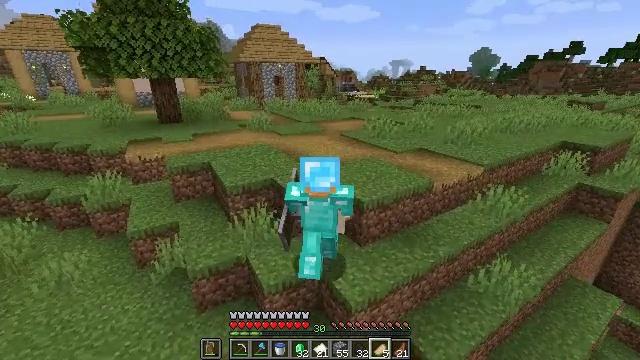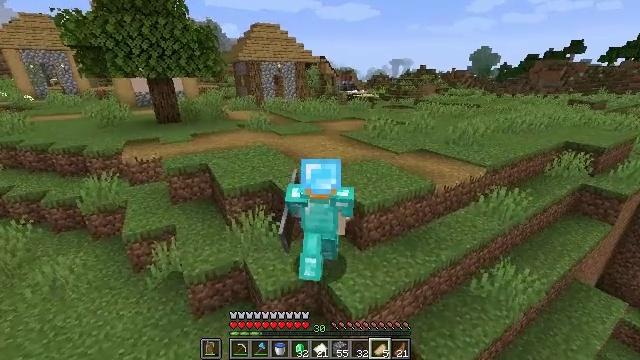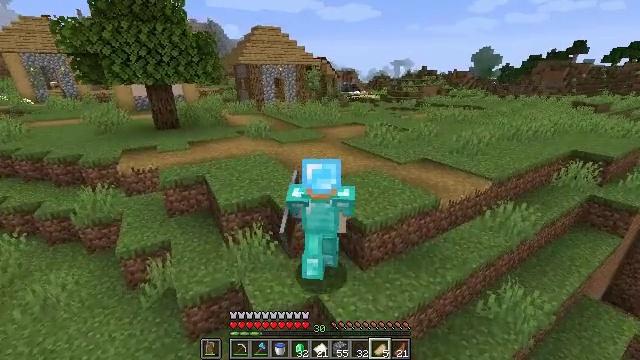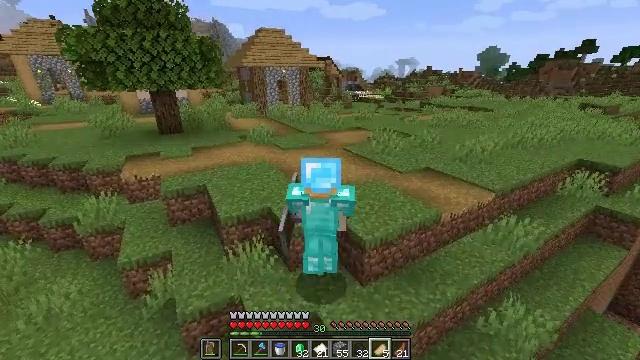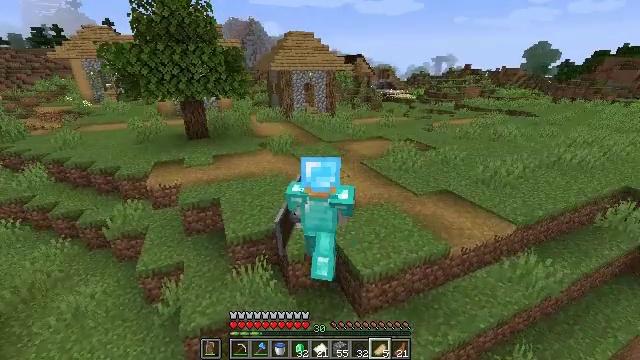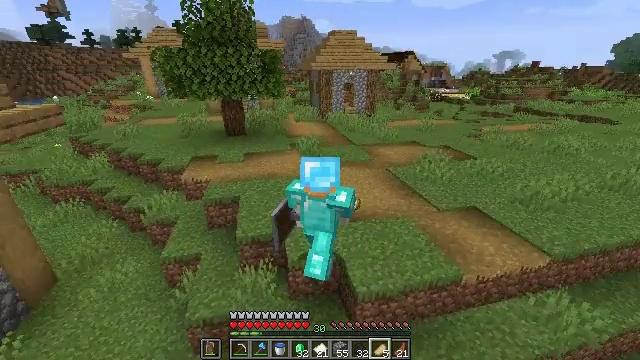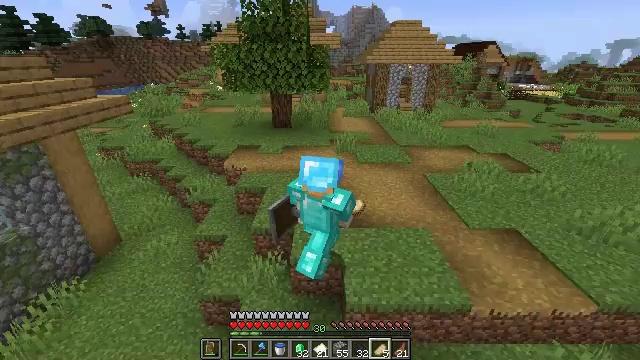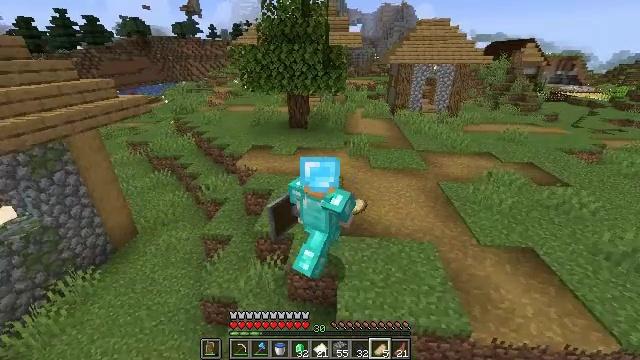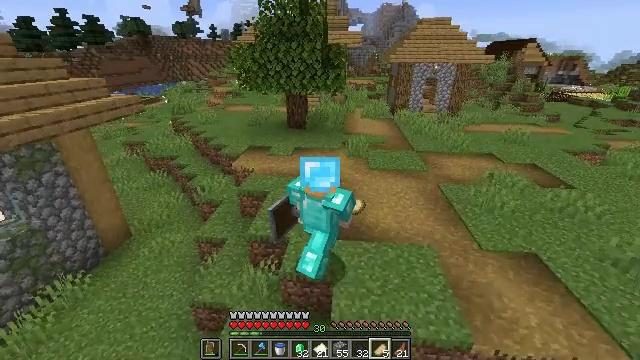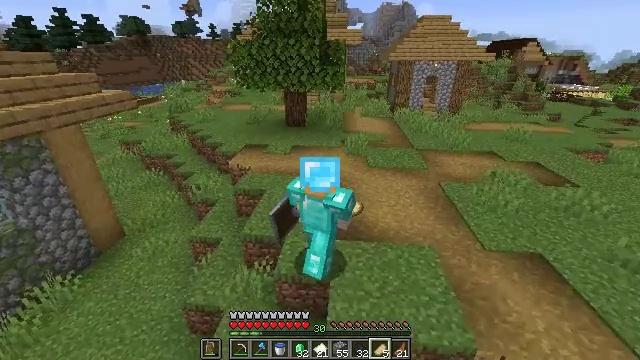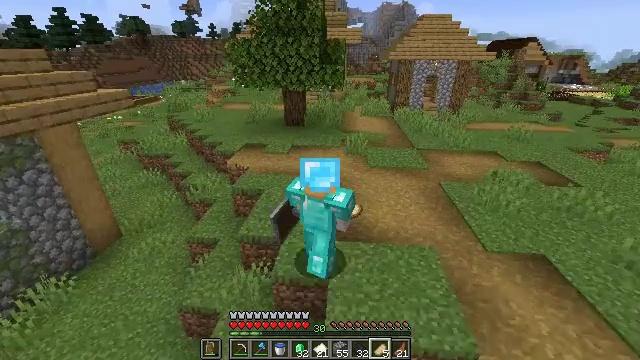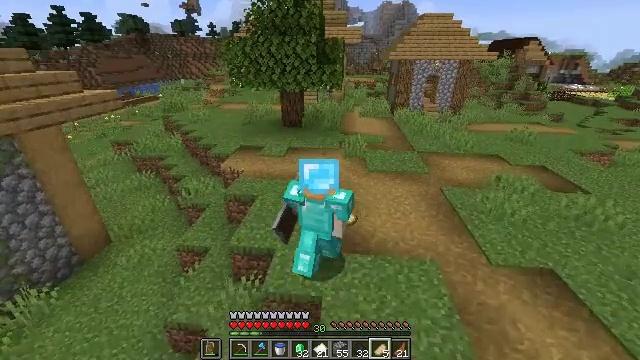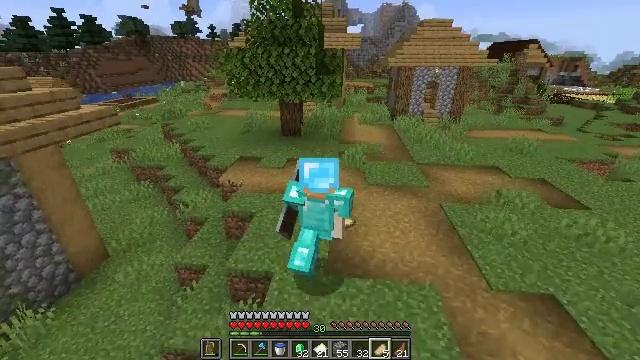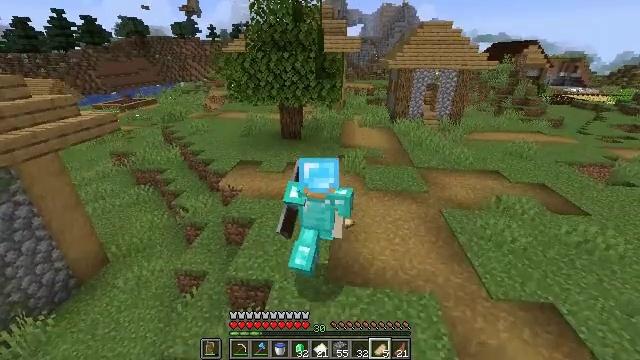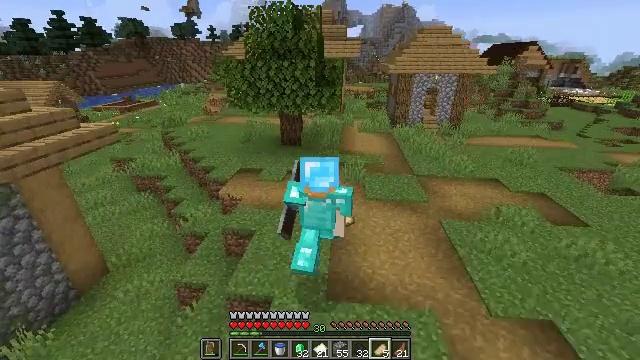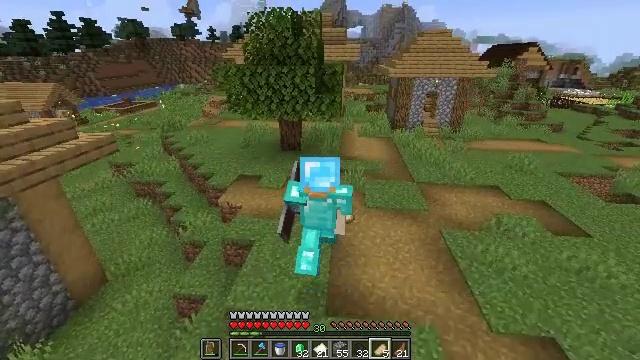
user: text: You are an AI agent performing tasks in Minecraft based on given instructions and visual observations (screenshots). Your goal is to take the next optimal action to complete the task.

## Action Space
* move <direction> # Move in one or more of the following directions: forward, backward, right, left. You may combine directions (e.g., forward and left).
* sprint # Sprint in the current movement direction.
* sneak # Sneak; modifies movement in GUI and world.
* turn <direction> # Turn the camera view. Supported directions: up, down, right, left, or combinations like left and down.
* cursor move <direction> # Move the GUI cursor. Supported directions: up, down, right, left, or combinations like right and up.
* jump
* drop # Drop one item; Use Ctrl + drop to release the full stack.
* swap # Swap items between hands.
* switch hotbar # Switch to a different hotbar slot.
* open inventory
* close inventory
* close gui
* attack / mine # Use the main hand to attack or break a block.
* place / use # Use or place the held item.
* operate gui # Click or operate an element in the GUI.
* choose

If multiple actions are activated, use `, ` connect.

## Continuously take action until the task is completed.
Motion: motion action
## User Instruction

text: Hunt a cow.
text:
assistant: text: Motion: move forward, jump
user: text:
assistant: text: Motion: move forward, jump
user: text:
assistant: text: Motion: move forward, jump
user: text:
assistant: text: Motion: move forward, turn left, jump
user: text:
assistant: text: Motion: move forward, turn left, jump
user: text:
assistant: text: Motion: move forward, turn left and down, jump
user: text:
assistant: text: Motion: move forward, turn left, jump
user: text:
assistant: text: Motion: move forward, jump
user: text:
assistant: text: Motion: move forward, jump
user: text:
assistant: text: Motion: move forward, jump
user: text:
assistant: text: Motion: move forward, jump
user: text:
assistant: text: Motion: move forward, jump
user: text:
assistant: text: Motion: move forward, jump
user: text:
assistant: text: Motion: move forward, jump
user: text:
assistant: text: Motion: move forward, jump
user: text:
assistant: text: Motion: move forward, jump
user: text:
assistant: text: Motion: move forward, jump
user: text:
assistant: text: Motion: move forward, jump
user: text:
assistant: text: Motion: move forward, jump
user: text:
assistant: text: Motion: move forward, jump
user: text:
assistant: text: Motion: move forward, jump
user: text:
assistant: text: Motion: move forward, jump
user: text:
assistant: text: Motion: move forward and move right, jump
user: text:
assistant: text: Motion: move forward and move right, jump
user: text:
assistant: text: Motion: move forward and move right, jump
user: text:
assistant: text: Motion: move forward and move right, jump
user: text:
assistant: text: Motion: move forward and move right, jump
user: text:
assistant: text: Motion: move forward and move right, jump
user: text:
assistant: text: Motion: move forward and move right, jump
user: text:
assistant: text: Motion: move forward and move right, sprint, jump